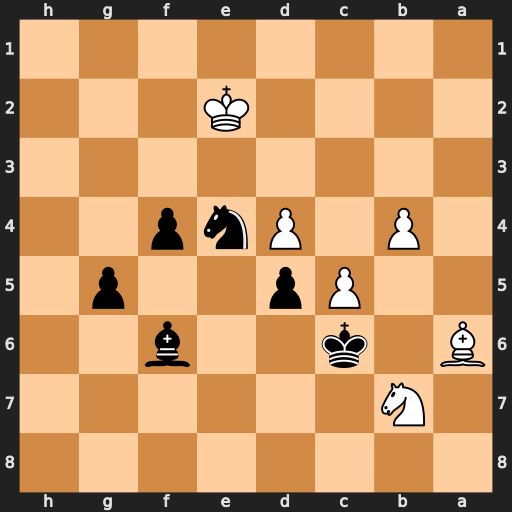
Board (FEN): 8/1N6/B1k2b2/2Pp2p1/1P1Pnp2/8/4K3/8
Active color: b
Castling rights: -
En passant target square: -
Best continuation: g4 Na5+ Kd7